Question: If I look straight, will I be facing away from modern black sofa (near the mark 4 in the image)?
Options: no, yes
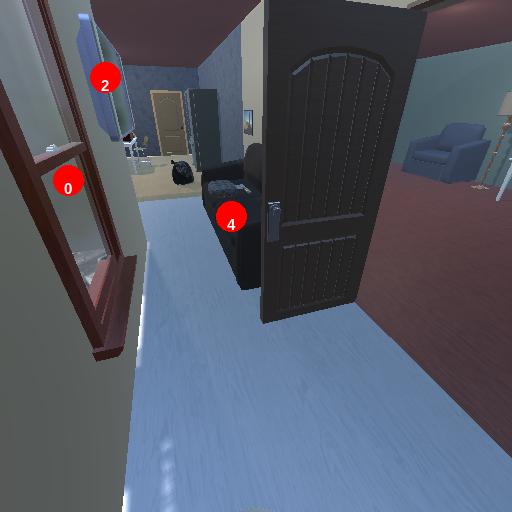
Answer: no